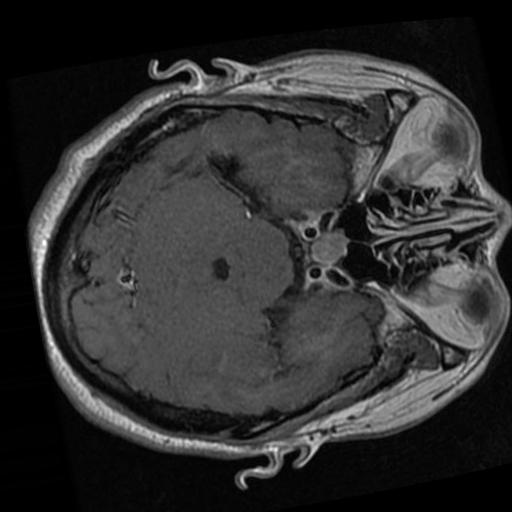
Label: brain_tumor